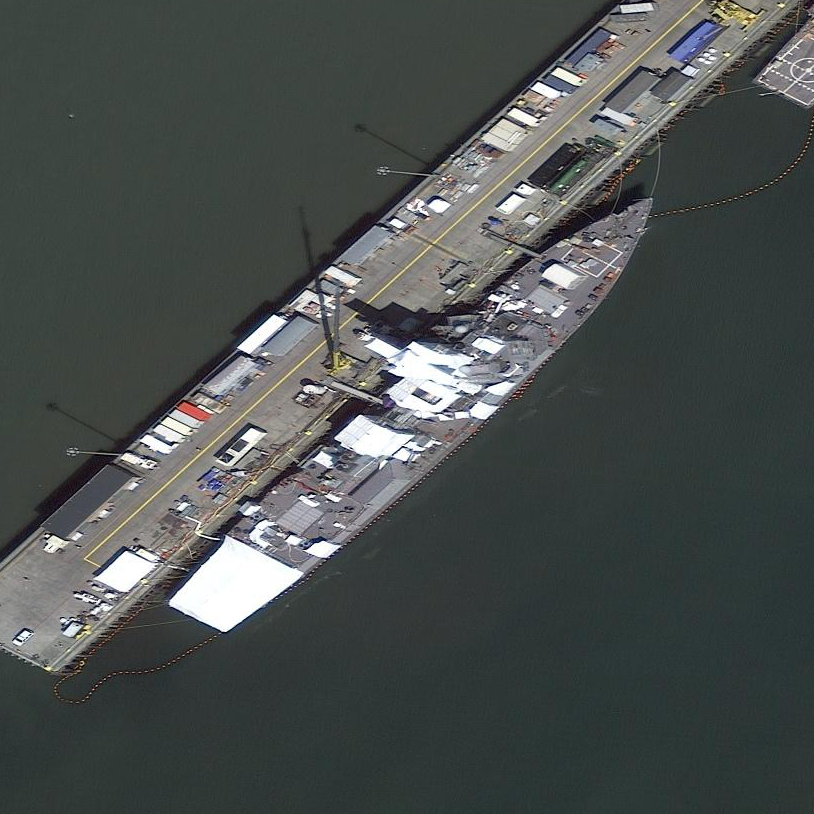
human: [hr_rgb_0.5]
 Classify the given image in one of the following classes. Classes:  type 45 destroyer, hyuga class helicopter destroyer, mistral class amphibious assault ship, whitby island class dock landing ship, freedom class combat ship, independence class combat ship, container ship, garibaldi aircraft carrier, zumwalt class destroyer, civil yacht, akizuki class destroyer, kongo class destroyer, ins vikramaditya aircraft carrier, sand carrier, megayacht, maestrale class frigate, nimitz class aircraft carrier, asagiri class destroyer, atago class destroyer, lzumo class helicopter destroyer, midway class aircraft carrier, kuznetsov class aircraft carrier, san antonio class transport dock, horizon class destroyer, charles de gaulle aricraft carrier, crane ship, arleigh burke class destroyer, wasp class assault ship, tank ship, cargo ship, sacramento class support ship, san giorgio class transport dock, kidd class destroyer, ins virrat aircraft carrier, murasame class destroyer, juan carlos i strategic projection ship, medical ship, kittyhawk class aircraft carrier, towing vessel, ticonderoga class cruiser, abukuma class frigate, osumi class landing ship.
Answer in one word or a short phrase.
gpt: Arleigh Burke class destroyer